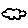
Label: cloud